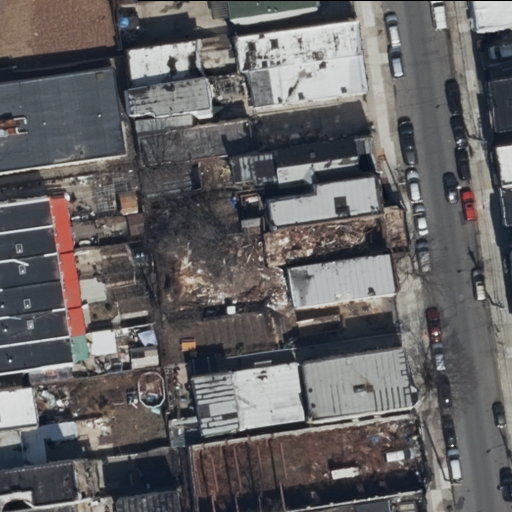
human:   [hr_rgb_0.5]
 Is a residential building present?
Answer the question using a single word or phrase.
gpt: yes

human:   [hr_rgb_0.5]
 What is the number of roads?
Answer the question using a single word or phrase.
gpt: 1

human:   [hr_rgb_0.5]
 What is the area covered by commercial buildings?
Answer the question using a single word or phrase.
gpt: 0m2

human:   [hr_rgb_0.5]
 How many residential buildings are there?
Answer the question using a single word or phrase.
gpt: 31

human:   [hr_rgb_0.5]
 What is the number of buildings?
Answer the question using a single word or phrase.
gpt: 31

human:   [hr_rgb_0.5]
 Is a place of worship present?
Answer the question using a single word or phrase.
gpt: yes

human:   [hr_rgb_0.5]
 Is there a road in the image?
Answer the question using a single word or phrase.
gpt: yes

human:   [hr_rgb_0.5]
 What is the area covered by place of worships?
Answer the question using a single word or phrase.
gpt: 416m2

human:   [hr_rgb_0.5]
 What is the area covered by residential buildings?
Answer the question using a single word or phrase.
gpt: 3460m2

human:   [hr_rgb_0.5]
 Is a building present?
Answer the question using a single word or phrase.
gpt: yes

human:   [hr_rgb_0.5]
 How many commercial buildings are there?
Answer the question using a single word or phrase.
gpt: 0

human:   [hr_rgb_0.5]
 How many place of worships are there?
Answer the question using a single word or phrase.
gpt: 1

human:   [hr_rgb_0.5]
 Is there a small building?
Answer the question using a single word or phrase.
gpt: yes

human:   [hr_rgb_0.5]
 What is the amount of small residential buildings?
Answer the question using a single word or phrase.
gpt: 18

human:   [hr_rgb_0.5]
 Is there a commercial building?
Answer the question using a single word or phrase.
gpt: no

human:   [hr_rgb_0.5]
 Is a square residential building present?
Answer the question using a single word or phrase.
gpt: no

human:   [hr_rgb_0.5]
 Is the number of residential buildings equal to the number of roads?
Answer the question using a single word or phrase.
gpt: no

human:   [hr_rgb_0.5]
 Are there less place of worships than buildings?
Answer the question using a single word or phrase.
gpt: yes

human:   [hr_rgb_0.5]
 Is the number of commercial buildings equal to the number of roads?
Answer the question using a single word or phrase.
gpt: no

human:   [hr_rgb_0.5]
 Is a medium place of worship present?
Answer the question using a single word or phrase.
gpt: yes

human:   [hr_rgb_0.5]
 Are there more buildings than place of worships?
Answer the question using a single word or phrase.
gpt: yes

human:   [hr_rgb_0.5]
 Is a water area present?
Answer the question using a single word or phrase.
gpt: no

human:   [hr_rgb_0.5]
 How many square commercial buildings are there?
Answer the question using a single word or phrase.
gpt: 0

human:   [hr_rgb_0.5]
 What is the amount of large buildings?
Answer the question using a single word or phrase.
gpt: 0

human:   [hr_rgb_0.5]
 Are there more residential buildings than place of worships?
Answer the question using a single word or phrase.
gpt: yes

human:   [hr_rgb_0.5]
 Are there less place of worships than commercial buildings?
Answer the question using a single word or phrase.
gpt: no

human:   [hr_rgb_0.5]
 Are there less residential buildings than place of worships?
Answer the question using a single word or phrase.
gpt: no

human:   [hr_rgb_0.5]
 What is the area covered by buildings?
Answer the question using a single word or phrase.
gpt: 3460m2

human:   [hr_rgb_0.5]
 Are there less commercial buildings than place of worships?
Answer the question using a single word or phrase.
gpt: yes

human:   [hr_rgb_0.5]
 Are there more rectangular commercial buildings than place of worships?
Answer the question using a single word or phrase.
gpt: no

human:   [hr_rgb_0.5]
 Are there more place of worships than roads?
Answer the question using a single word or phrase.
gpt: no

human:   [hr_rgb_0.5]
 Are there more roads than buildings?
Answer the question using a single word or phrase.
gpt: no

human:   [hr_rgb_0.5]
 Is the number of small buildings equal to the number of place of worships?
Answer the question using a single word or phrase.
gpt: no

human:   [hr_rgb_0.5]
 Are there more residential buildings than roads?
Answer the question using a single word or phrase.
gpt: yes

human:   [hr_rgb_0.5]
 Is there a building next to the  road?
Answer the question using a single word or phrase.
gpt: yes

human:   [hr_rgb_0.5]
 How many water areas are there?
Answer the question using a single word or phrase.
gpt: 0

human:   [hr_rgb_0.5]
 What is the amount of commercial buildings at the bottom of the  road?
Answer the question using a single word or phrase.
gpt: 0

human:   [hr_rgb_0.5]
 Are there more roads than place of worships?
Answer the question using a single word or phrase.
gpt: no

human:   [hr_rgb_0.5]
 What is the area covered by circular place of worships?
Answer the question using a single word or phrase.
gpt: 0m2

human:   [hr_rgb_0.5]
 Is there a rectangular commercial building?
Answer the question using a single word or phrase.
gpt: no

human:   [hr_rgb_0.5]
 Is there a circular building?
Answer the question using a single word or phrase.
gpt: no

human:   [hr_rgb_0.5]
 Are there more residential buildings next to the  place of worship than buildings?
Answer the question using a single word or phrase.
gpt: no

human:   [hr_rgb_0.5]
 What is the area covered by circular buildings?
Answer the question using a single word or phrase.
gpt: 0m2

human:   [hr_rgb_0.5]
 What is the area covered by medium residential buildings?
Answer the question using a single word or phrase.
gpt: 2580m2

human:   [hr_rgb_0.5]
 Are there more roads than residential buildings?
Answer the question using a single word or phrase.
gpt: no

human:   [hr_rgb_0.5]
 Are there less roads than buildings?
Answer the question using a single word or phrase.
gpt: yes

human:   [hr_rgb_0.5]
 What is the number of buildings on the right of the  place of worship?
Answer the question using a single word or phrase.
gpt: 19

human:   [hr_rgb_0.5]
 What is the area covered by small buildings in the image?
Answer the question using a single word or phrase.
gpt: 879m2

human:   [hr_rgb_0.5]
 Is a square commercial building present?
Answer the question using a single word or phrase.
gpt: no

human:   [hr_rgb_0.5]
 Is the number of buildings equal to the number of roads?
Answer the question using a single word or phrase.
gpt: no

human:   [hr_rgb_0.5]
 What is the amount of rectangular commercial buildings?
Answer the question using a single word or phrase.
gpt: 0

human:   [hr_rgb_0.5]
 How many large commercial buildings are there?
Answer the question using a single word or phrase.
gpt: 0

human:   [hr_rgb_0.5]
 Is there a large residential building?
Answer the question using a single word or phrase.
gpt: no

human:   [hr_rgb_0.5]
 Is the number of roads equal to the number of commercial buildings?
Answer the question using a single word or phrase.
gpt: no

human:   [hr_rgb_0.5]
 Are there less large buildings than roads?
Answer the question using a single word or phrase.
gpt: yes

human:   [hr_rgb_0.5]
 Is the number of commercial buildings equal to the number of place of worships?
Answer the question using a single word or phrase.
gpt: no

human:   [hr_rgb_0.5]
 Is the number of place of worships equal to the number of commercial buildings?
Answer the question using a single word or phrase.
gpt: no

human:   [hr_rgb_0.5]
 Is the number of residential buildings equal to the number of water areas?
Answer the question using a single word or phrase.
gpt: no

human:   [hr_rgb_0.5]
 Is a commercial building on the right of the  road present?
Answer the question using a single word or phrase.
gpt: no

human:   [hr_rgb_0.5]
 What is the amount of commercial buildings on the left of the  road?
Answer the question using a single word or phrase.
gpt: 0

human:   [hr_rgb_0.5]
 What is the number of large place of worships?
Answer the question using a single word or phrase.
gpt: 0

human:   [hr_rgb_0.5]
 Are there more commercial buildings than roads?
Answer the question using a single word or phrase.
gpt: no

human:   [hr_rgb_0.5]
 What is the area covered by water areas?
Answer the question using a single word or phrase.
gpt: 0m2

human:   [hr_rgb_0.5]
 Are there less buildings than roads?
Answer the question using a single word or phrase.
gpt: no